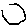
Label: hexagon